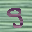
Label: 9